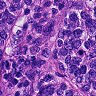
Metastatic tissue present: yes